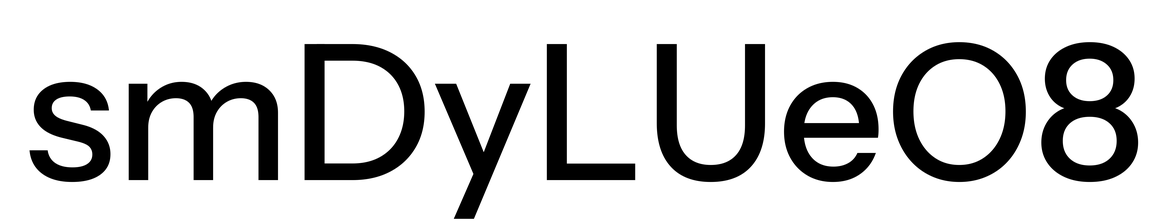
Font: InstrumentSans_Medium